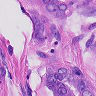
Metastatic tissue present: yes